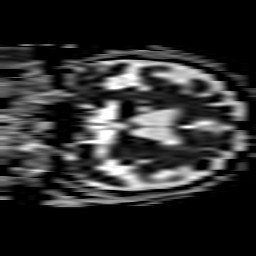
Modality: ADC
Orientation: coronal
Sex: female
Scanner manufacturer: philips
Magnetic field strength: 3 T
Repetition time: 3.725 s
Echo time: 0.05939 s